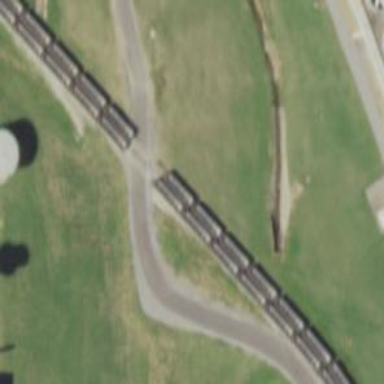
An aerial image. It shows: Railway spur service.